Question:
Code:
'''
Private Sub CommandButton1_Click()
Dim ws As Worksheet
Dim lastRow As Long
Application.ScreenUpdating = False
Set ws = ThisWorkbook.Sheets("Sheet1")
With ws
lastRow = .Cells(.Rows.Count, "B").End(xlUp).Row
.Range("P2").Formula = "=IF(MOD(SUMPRODUCT(($B$2:$B2=B2)*($K$2:$K2=K2)),3)=1,1,0)"
.Range("P2").AutoFill Destination:=.Range("P2:P" & lastRow)
.Range("P2:P" & lastRow).Value = .Range("P2:P" & lastRow).Value
.Range("F2").Formula = "=IF"
End With
Application.ScreenUpdating = True
End Sub
'''
What I want to achieve is to use the existing code to continue to add on to get the value in to get the quantity.
If the quantity is < 36, then 1 point in "point" column;
if the quantity is 36 - 45, then 2 points in "point" column;
if the quantity is more then 46, then 3 points in the "point" column.
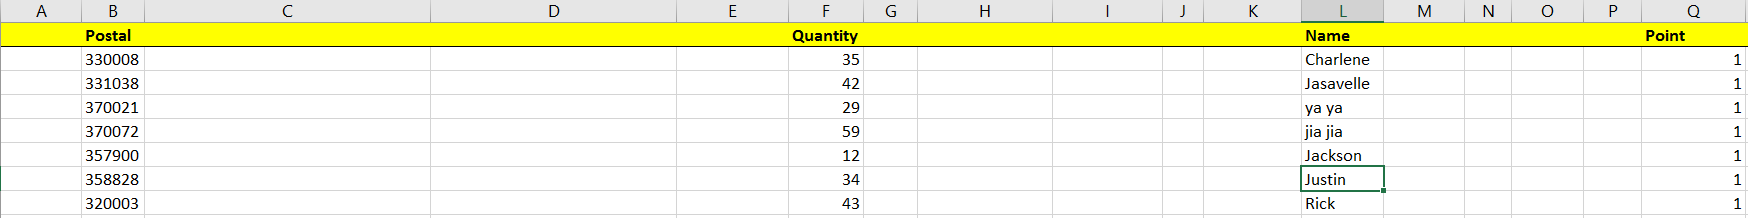
Answer: Try this formula
---
'''
Option Explicit
Private Sub CommandButton1_Click()
Dim ws As Worksheet, lr As Long
Application.ScreenUpdating = False
Set ws = ThisWorkbook.Sheets("Sheet1")
lr = ws.Cells(ws.Rows.Count, "B").End(xlUp).Row
With ws.Range("P2:P" & lr)
.Formula = "=IF(COUNTIF(B$2:B2,B2)>1, 0, IF(F2<36, 1, IF(F2<46, 2, 3)))"
.Value = .Value
End With
Application.ScreenUpdating = True
End Sub
'''